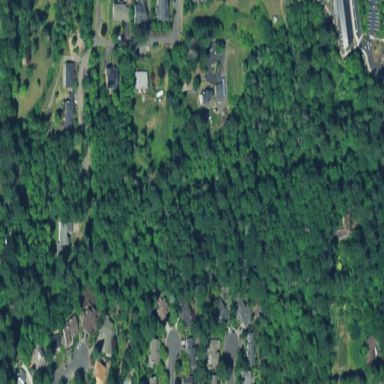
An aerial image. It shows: Mixed woodland area with evergreen trees.